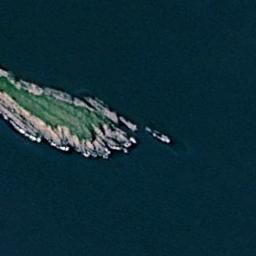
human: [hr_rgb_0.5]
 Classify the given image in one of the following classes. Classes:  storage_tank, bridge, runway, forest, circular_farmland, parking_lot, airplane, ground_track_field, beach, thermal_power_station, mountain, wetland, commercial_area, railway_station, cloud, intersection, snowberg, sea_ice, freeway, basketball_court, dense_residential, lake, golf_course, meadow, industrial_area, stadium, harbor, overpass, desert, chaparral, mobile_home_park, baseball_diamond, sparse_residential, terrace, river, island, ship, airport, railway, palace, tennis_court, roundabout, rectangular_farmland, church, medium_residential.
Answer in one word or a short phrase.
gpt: island